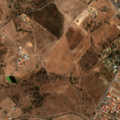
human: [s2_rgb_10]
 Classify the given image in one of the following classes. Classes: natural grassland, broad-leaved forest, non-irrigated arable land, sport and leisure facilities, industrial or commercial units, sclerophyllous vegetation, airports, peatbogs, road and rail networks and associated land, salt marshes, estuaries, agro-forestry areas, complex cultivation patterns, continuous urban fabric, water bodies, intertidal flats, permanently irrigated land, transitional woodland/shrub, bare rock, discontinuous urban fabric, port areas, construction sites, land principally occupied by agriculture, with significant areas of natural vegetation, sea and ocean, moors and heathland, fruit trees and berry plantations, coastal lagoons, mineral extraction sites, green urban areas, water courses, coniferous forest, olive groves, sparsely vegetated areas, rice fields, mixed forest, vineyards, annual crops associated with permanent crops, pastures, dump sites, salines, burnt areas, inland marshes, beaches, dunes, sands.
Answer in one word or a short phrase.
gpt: discontinuous urban fabric, non-irrigated arable land, pastures, agro-forestry areas, transitional woodland/shrub